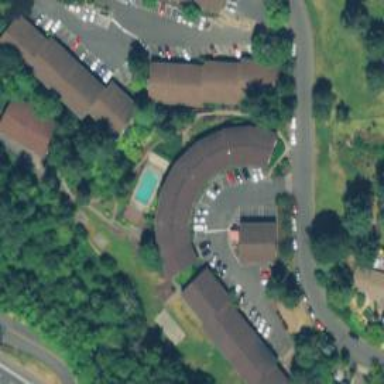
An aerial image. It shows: View of apartment building.